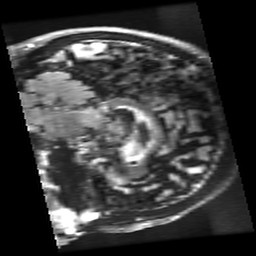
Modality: FLAIR
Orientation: sagittal
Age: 78
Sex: female
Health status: healthy
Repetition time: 12 s
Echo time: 0.09782 s